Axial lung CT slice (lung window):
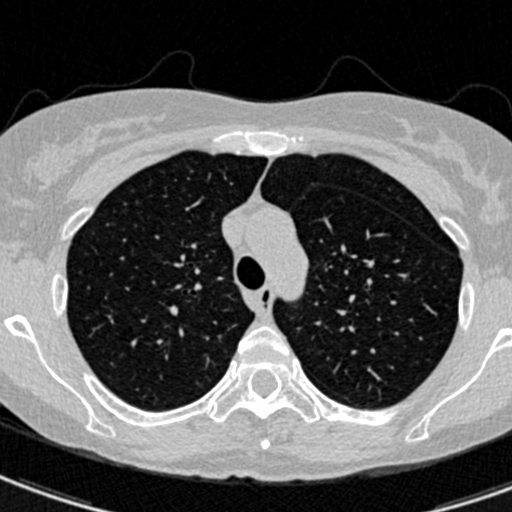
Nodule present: no